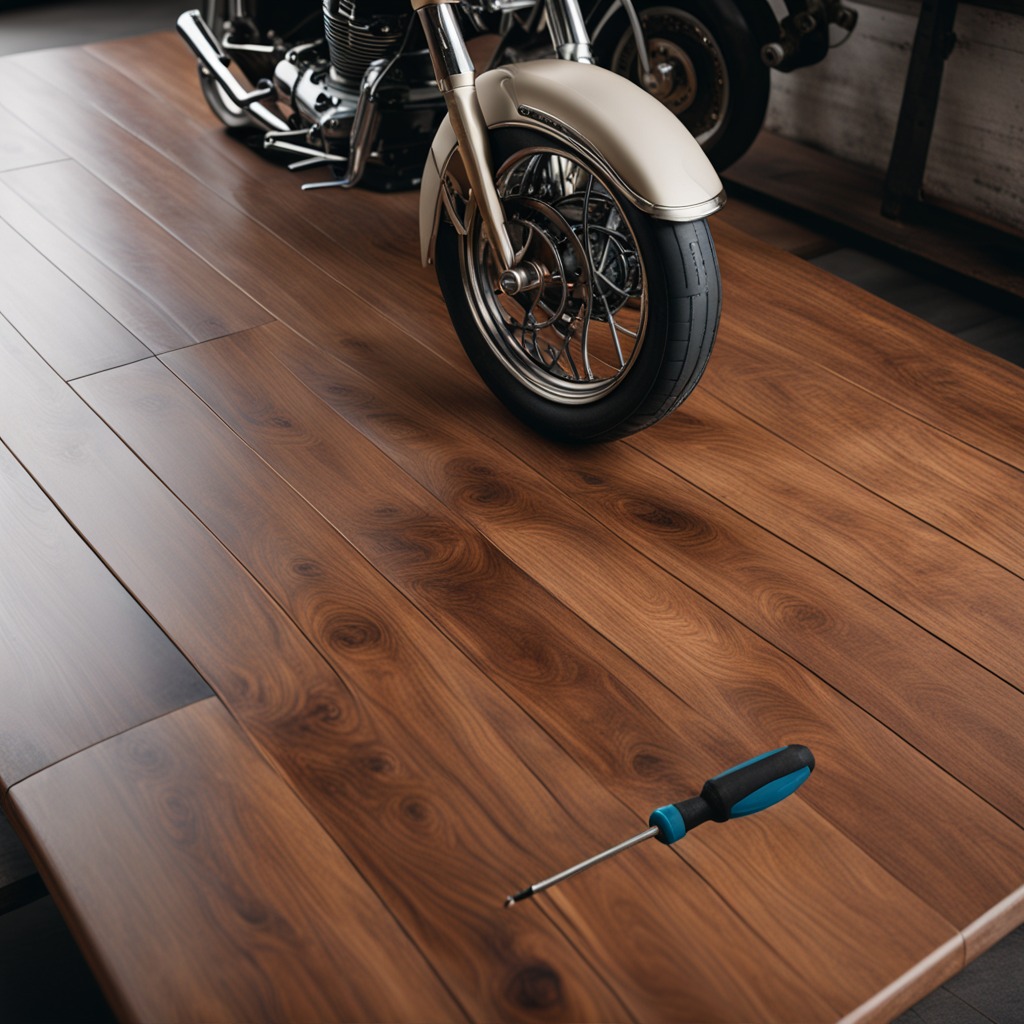
A screwdriver is lying on the wooden table in the vintage motorcycle garage.